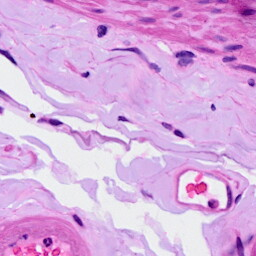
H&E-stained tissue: Ovarian